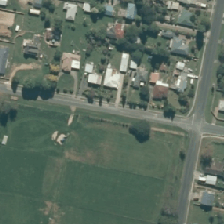
Land cover: urban_parkland